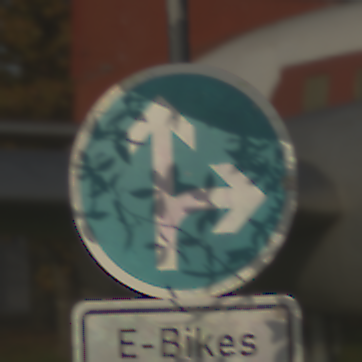
Verkehrszeichen: VorgeschriebeneFahrtrichtungGeradeausOderRechts
Zusatzzeichen unten: BesondereFahrzeugeUndTransportgueter13
Umgebung: Outdoor, Special
Tageszeit: SunriseSunset
Wetter: Clear
Licht: Natural
Jahreszeit: NotSpecified
Kontrast: MediumContrast